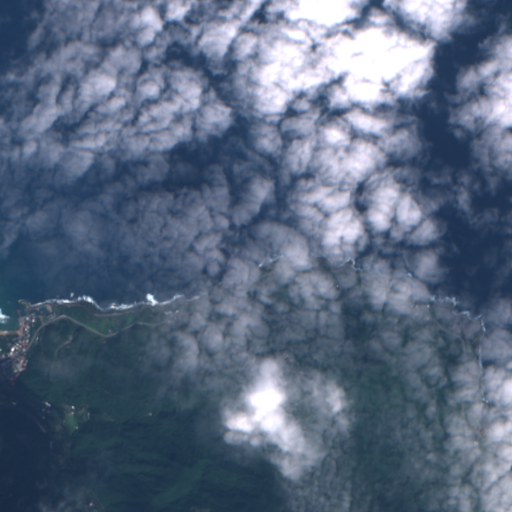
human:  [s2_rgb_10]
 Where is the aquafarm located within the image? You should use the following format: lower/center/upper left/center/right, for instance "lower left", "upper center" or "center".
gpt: The aquafarm is located in the lower right of the image.
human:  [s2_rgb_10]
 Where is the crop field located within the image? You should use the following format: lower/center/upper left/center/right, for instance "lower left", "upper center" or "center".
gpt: The crop field is located in the lower right of the image.
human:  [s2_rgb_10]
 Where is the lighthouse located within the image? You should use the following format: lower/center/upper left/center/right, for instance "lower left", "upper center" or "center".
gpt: The lighthouse is located in the center left of the image.
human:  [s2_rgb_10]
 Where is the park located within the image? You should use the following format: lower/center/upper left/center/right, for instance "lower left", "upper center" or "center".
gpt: The park is located in the lower right of the image.
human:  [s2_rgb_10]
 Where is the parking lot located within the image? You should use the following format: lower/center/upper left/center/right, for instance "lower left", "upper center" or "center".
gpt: The parking lot is located in the lower of the image.
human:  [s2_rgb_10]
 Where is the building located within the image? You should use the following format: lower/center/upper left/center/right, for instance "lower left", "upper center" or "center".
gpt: There is no building in the image.